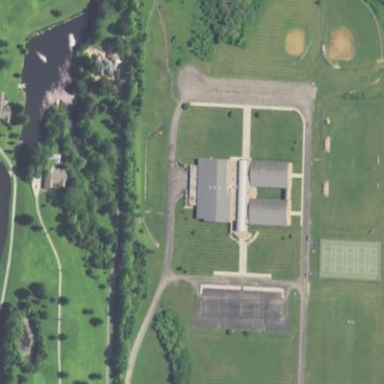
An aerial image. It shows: School.